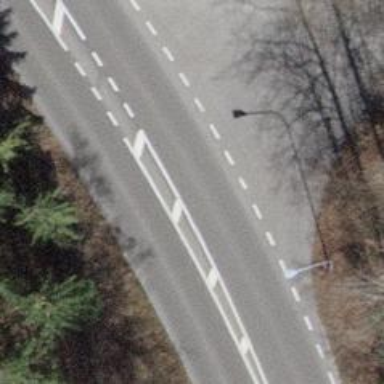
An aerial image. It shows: Secondary road with asphalt surface.